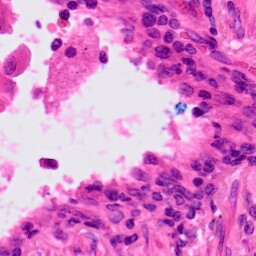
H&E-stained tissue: Lung